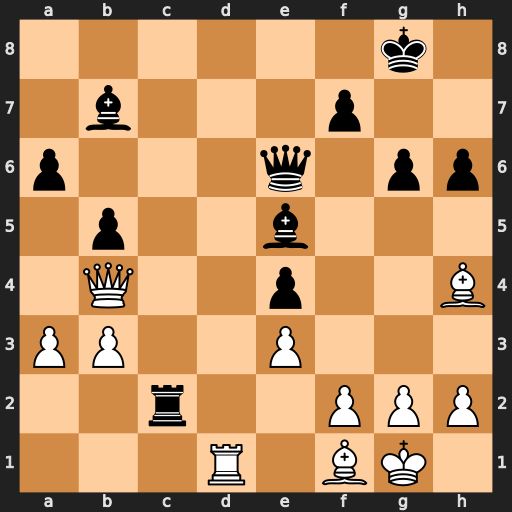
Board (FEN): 6k1/1b3p2/p3q1pp/1p2b3/1Q2p2B/PP2P3/2r2PPP/3R1BK1
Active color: w
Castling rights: -
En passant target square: -
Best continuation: Rd8+ Kh7 Qf8 f5 Re8